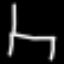
Label: chair